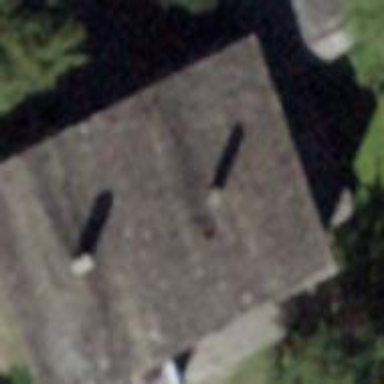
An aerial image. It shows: Flat-roofed house.